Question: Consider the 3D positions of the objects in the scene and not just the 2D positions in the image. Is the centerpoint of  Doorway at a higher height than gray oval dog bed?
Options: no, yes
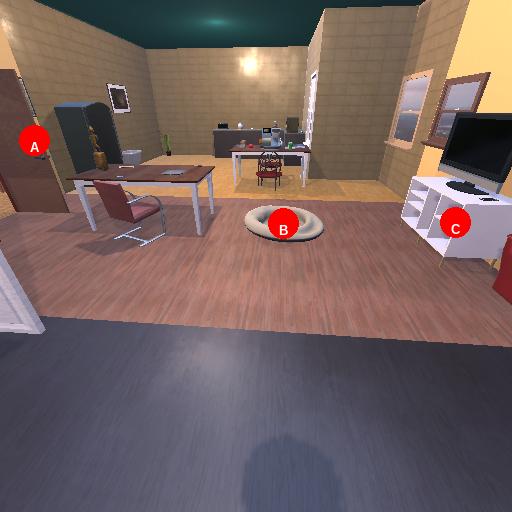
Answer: no